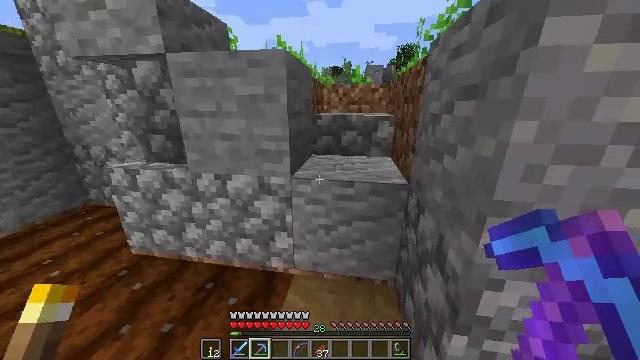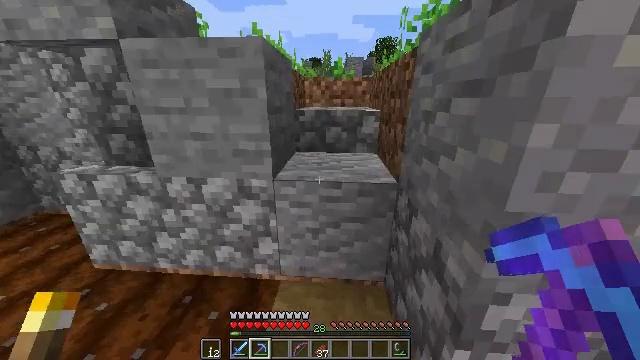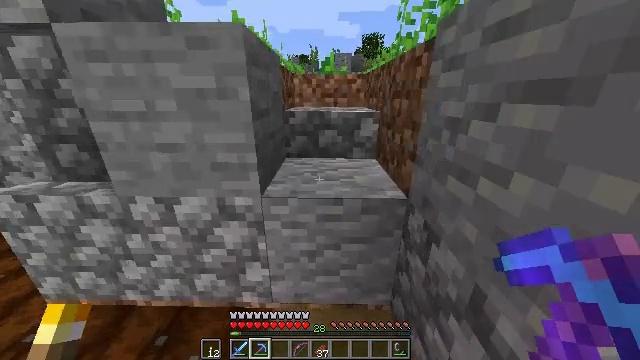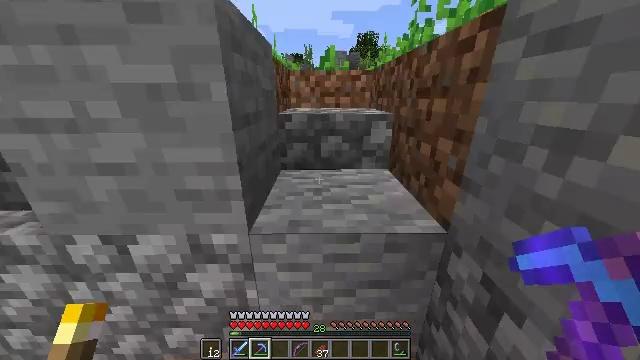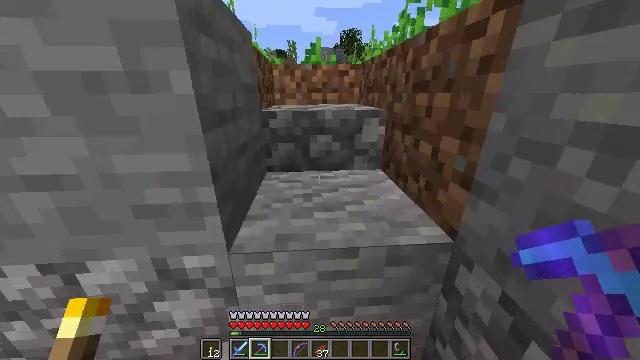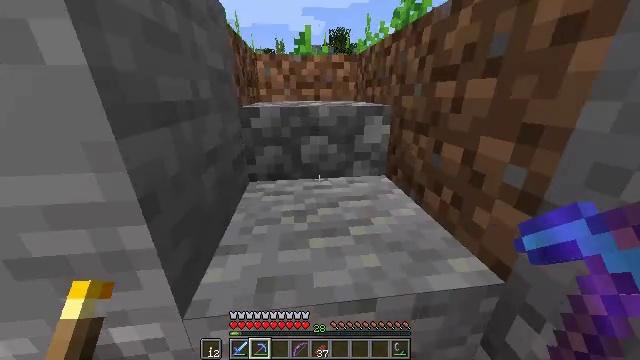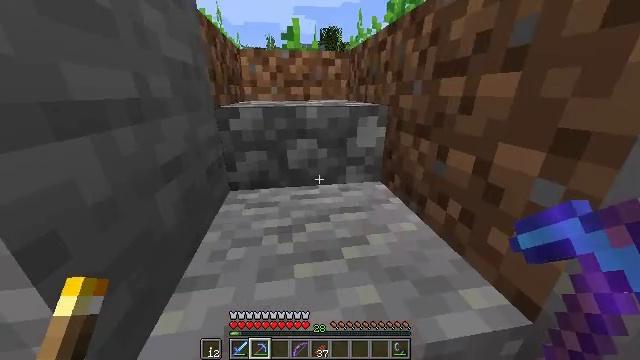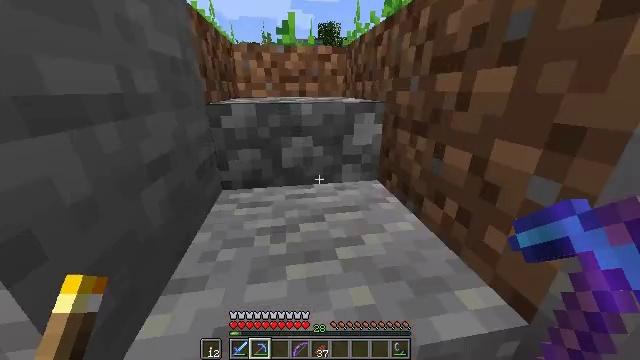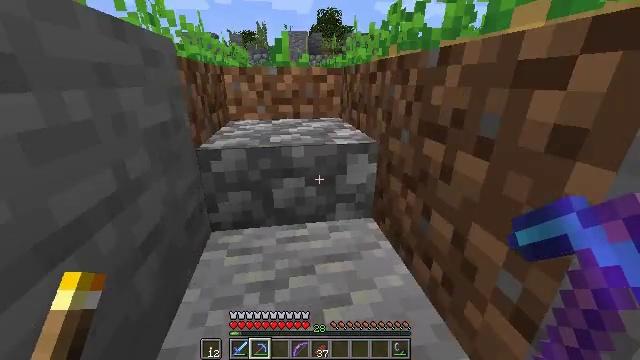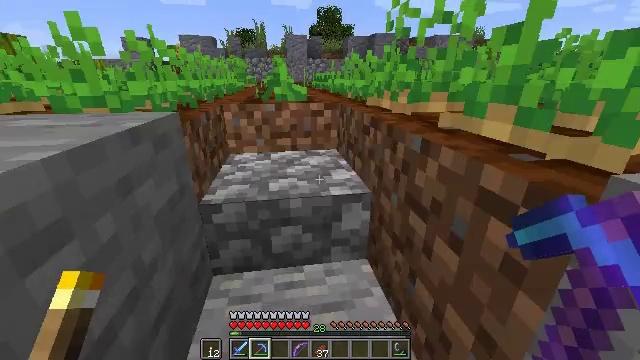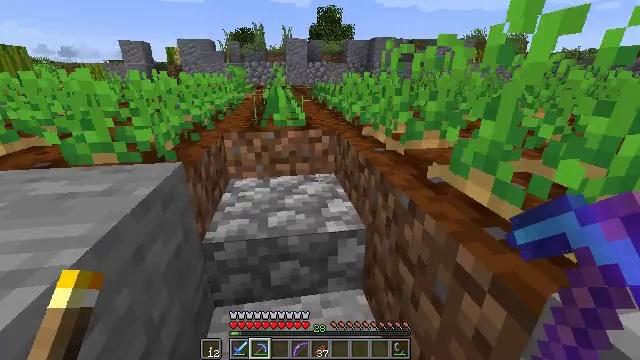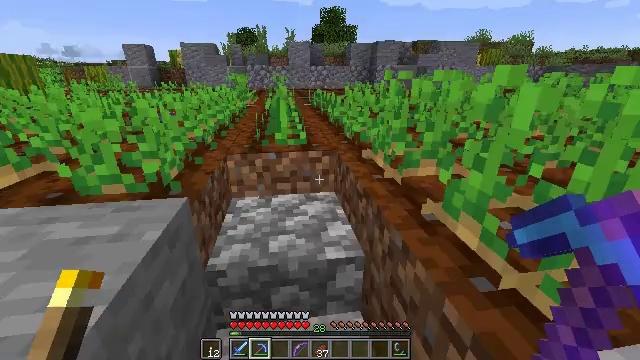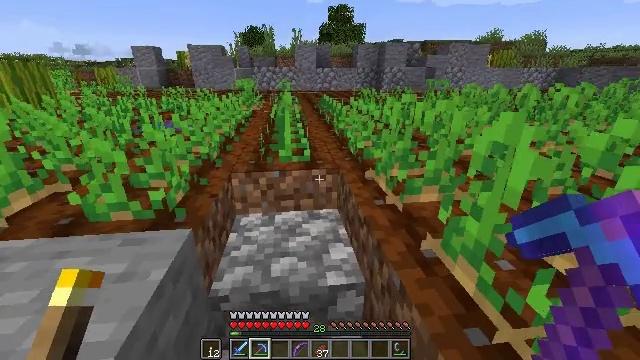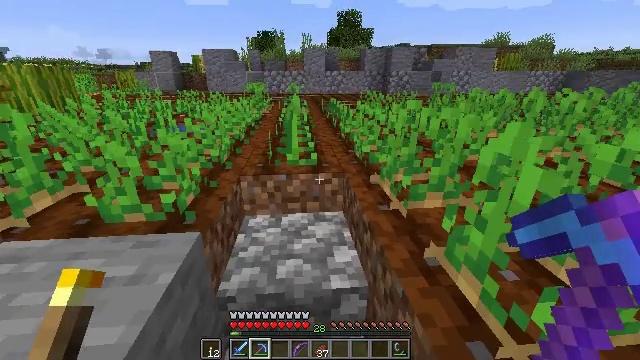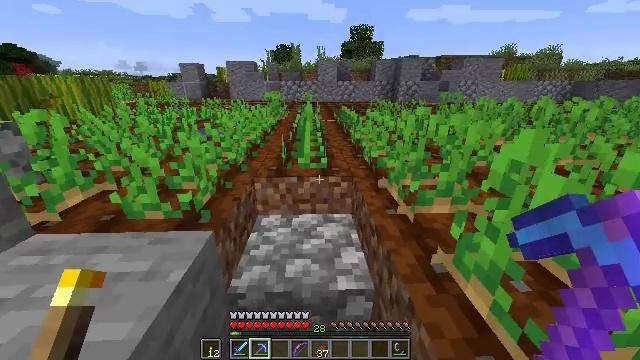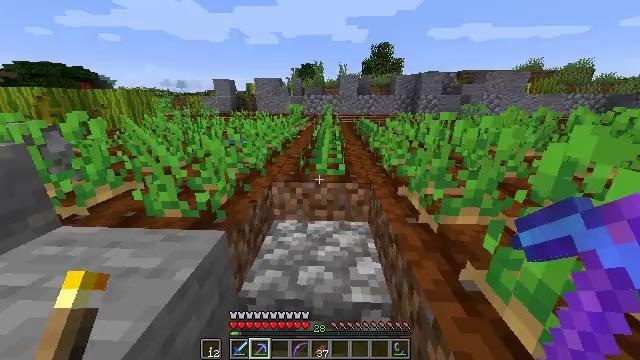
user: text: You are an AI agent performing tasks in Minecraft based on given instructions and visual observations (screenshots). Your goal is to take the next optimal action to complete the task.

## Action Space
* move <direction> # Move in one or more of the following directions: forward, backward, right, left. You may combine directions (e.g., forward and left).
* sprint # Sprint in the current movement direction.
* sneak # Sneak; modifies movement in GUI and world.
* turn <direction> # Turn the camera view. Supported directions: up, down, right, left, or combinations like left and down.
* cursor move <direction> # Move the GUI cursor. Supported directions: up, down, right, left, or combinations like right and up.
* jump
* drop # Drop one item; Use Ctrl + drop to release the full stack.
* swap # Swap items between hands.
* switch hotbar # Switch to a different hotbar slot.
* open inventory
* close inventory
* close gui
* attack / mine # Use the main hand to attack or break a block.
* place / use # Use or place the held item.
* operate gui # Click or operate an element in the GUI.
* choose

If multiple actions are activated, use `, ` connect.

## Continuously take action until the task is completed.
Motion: motion action
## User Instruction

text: Break the melon to get slices.
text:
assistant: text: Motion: move forward, sprint, turn right and down
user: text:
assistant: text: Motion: move forward, sprint, turn right
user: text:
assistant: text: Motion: move forward, sprint, turn right
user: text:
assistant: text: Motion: move forward, sprint, turn right
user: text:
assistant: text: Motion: move forward, sprint, turn right
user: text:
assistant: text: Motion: move forward, sprint, turn right
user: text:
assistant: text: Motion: move forward, sprint
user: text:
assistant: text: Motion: move forward, sprint, jump
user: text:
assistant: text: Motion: move forward, sprint, jump
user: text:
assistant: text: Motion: move forward, sprint, jump
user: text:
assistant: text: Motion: move forward, sprint
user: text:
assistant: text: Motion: move forward, sprint, turn left
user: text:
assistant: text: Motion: move forward, sprint, turn left
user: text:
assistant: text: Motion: move forward, sprint, turn left
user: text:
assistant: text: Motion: move forward, sprint, turn left and up
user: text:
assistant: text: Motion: move forward, sprint, turn left and up
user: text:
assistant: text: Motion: move forward, sprint, turn left and up
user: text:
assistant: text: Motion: move forward, sprint, turn left
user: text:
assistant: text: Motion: move forward, sprint, turn left and up
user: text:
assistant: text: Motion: move forward, sprint, turn left
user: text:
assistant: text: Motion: move forward, sprint, turn left
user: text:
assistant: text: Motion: move forward, sprint, turn left
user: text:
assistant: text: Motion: move forward, sprint, turn left
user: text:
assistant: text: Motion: move forward, sprint, turn left and down
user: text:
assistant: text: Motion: move forward, sprint, turn left and down
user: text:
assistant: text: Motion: move forward, sprint, turn left and down
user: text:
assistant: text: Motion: move forward, sprint, turn left
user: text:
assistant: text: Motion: move forward, sprint, turn left
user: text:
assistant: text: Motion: move forward, sprint, turn left
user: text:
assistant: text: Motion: move forward, sprint, turn left